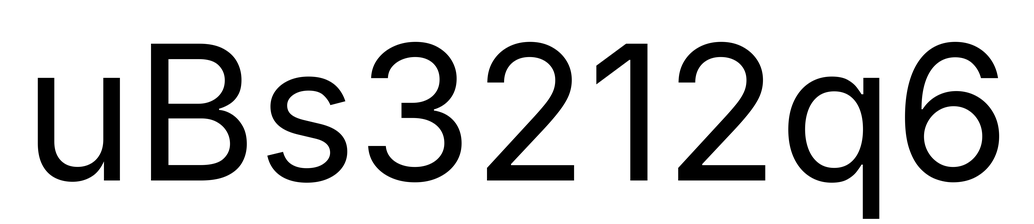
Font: Inter_Regular